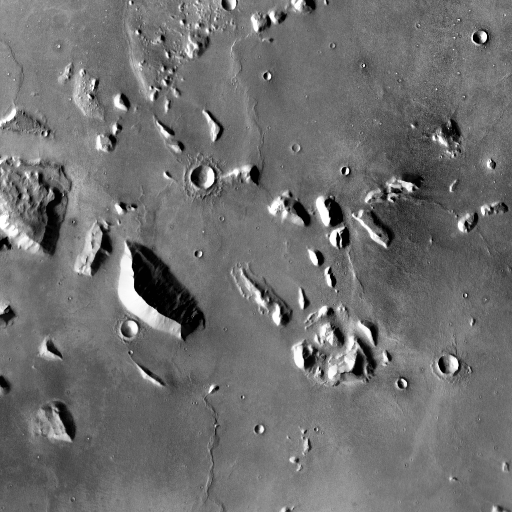
Crater classes present: Background, Other, Layered